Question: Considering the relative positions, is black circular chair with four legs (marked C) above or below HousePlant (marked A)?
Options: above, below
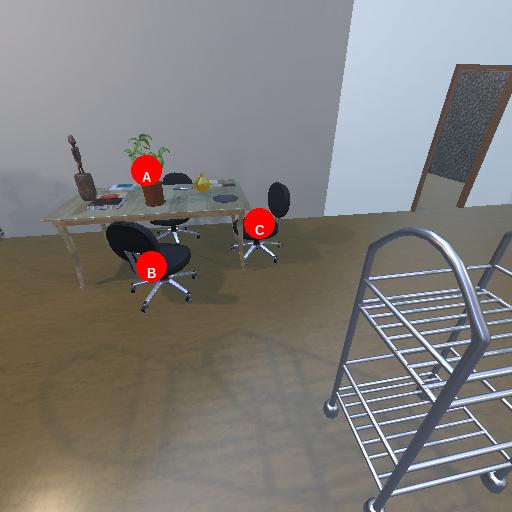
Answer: above